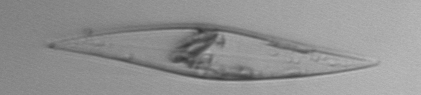
Label: Pleurosigma